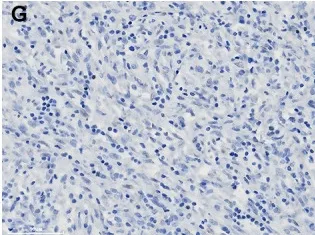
Comparison of the immunostaining features of the bland However, the staining of p53 is negative in the former.
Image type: pathology (immunostaining)